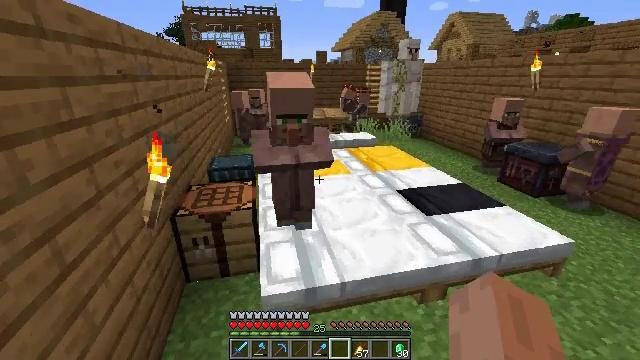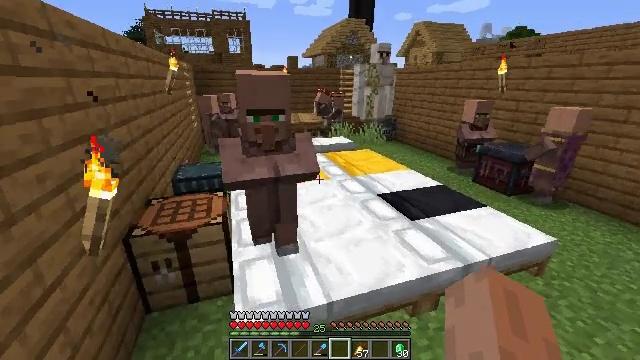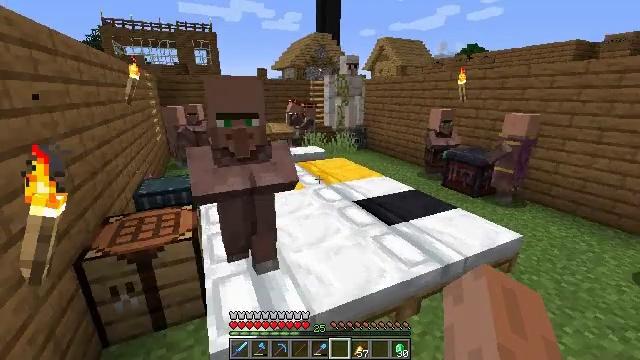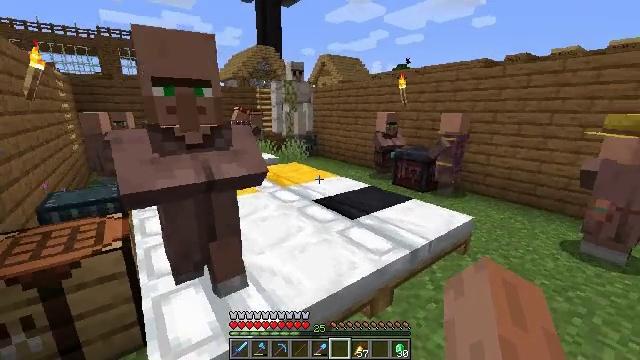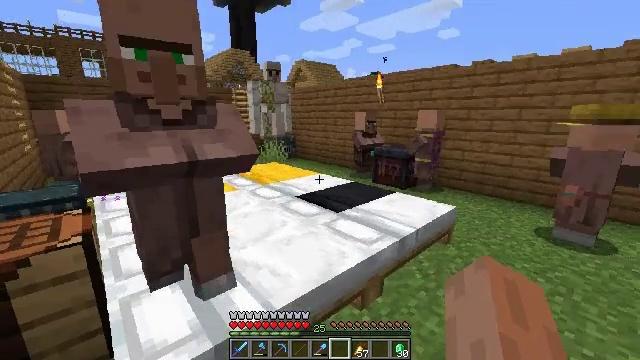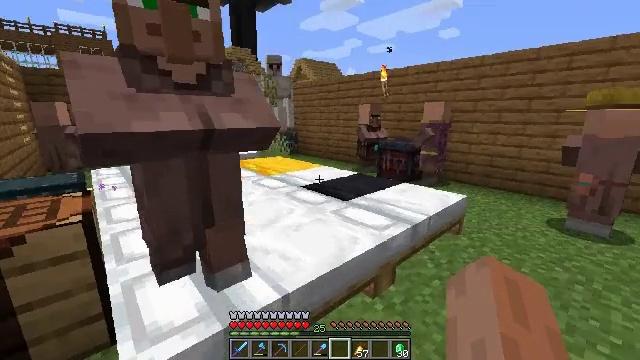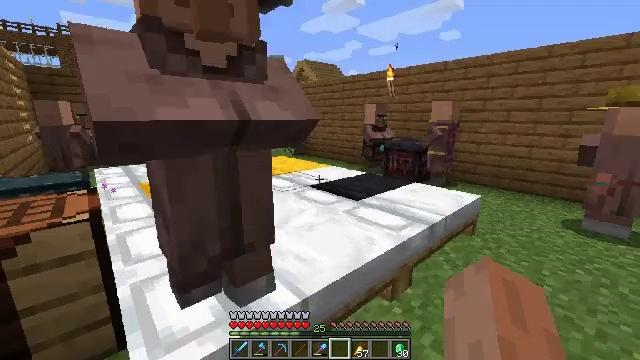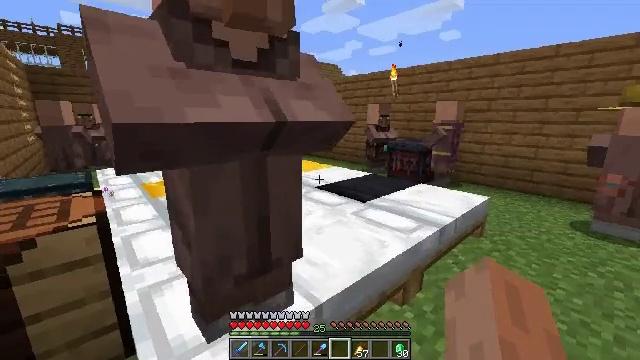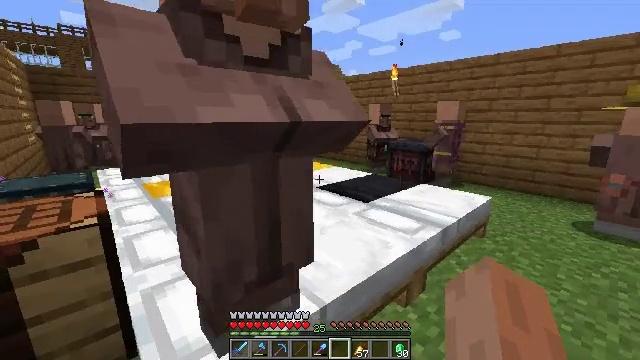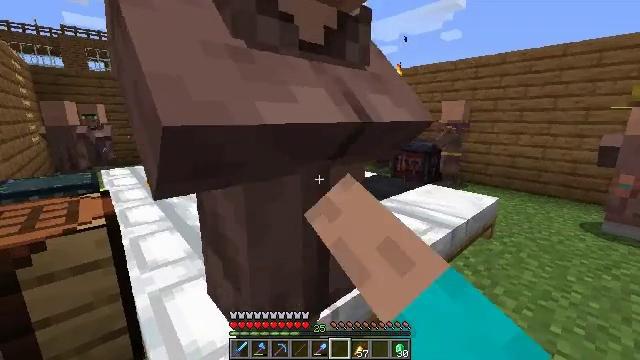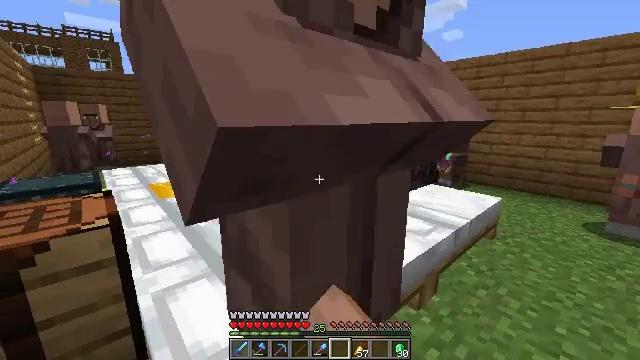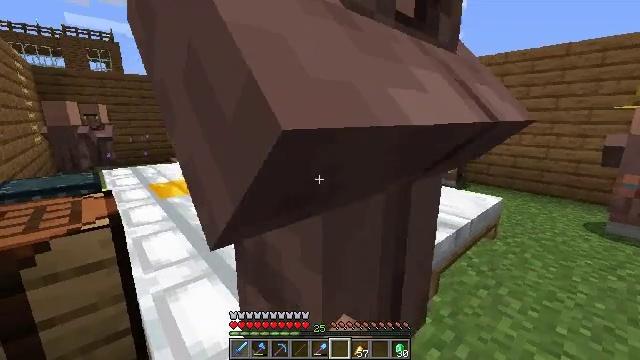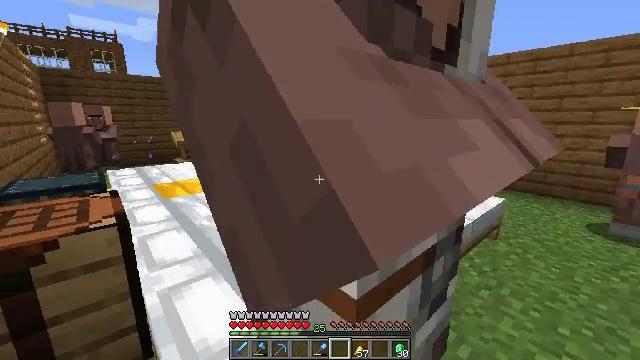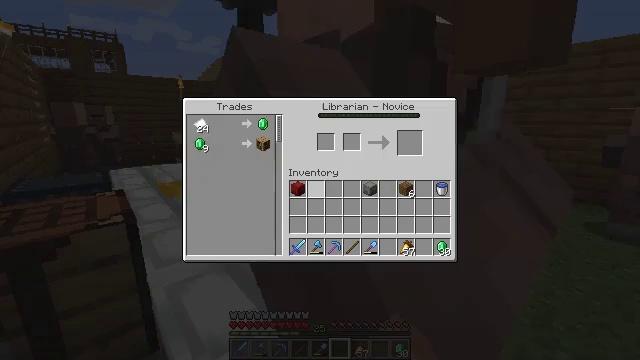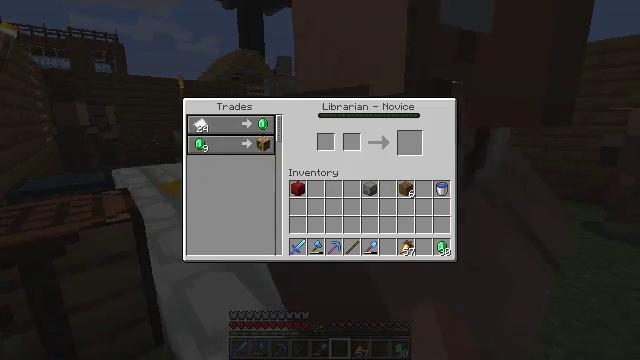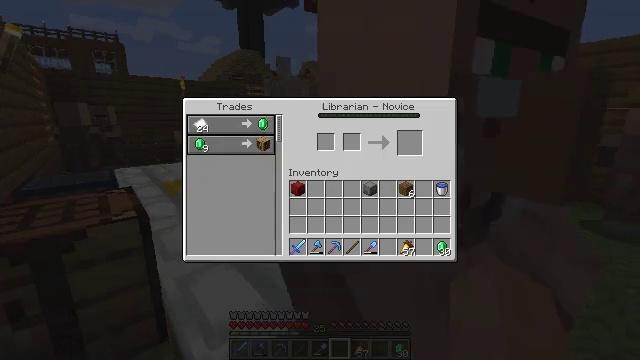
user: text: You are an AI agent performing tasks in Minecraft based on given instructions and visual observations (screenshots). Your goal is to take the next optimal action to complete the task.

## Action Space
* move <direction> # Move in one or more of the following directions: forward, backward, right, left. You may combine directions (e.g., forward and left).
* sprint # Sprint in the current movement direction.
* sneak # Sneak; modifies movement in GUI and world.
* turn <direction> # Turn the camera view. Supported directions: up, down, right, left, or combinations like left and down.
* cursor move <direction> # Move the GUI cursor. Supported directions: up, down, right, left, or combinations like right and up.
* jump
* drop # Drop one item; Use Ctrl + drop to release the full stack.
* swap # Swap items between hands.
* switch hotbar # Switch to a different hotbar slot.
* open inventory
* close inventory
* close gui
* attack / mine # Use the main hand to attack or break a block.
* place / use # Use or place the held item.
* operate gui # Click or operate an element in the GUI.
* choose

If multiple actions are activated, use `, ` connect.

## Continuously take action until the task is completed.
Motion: motion action
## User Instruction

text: Left click to collect the wall torch.
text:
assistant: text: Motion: move forward and move left, turn right and up
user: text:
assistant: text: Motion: move forward and move left, turn right and up
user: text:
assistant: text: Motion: move forward and move left, turn right and up
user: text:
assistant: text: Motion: move left, turn right and up
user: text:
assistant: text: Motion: move left
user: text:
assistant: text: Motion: no_op
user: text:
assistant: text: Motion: no_op
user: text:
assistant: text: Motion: use / place
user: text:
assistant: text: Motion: use / place
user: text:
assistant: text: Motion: no_op
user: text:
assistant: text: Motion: no_op
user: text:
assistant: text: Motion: no_op
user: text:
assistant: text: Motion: no_op
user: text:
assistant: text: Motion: no_op
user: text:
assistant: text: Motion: no_op
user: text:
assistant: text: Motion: no_op
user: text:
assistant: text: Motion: no_op
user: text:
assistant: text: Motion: no_op
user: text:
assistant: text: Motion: no_op
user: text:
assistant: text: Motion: cursor move right and up
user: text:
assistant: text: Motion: cursor move up
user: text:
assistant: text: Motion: cursor move left
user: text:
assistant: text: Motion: cursor move left and up
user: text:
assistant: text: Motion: no_op
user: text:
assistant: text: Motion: no_op
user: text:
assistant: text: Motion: cursor move right, close inventory
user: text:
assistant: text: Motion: turn right and up
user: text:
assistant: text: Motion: turn right and up
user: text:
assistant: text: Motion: turn up
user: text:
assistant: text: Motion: move back, turn right and up